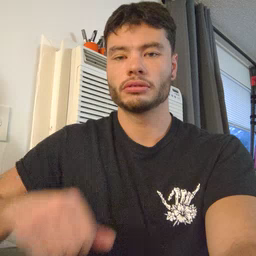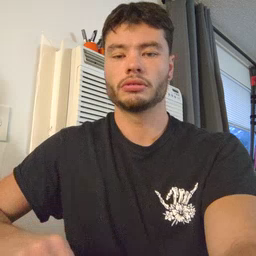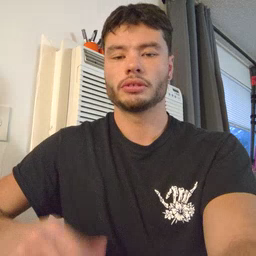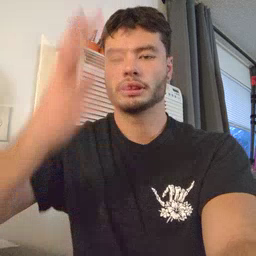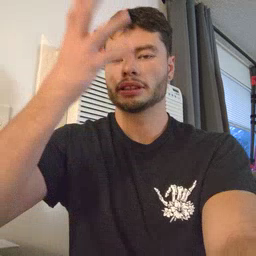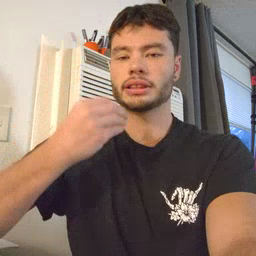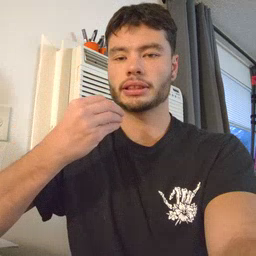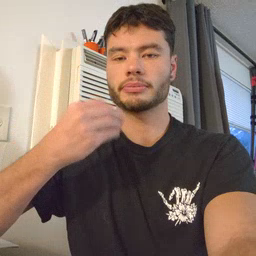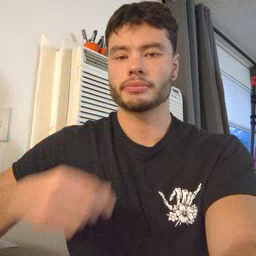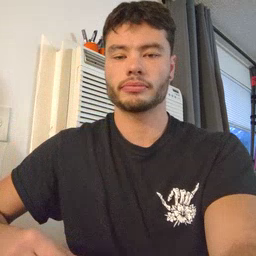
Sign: sleep